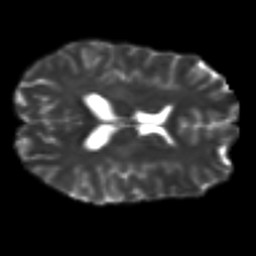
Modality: T2w
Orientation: axial
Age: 30
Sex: female
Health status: ill
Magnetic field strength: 3 T
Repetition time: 8.4 s
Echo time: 0.0926 s